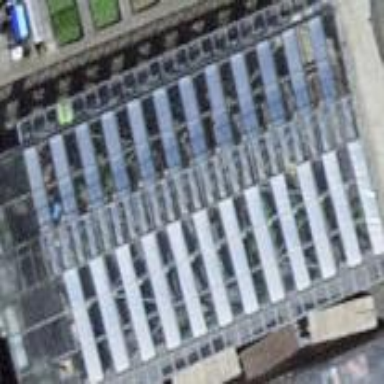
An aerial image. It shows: Greenhouse.